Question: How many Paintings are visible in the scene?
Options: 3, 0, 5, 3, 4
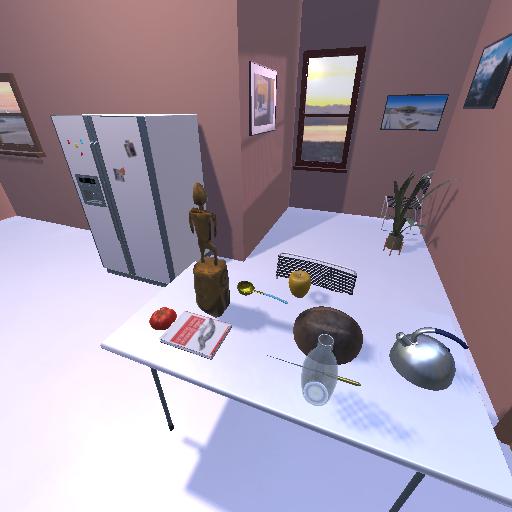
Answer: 3